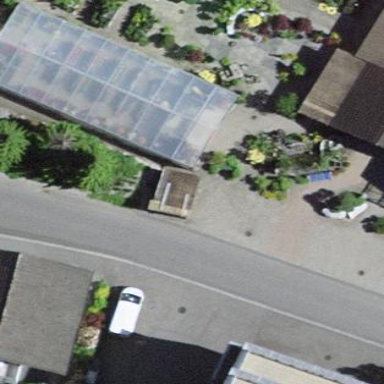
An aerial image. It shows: Greenhouse.